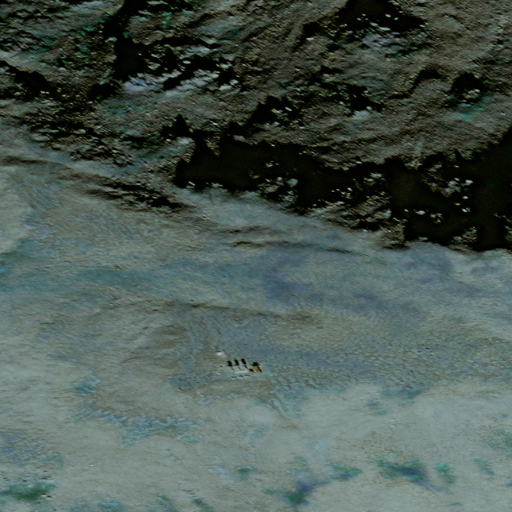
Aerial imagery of mountain in Alaska named Kemuk Mountain containing only unknown